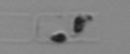
Label: Guinardia_delicatula_TAG_internal_parasite